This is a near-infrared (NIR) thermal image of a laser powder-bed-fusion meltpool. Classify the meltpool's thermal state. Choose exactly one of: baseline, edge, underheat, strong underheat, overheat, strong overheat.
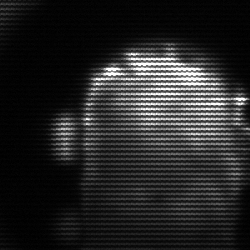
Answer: baseline